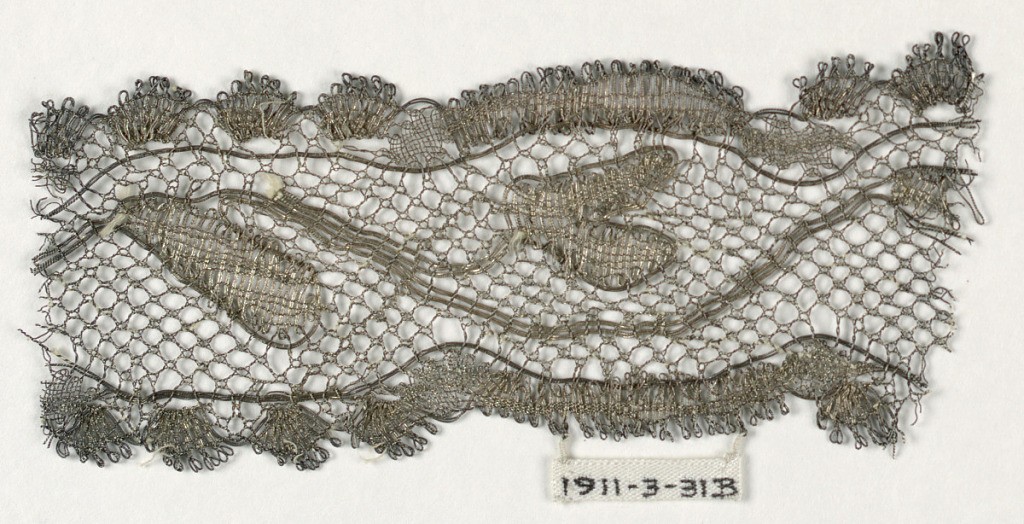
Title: Fragment
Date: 17th century
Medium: metallic on silk Technique: bobbin lace, metallic
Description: Fragment has a design of a curving stem with leaves and borders of large and small scallops in silver on white silk thread.